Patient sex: F
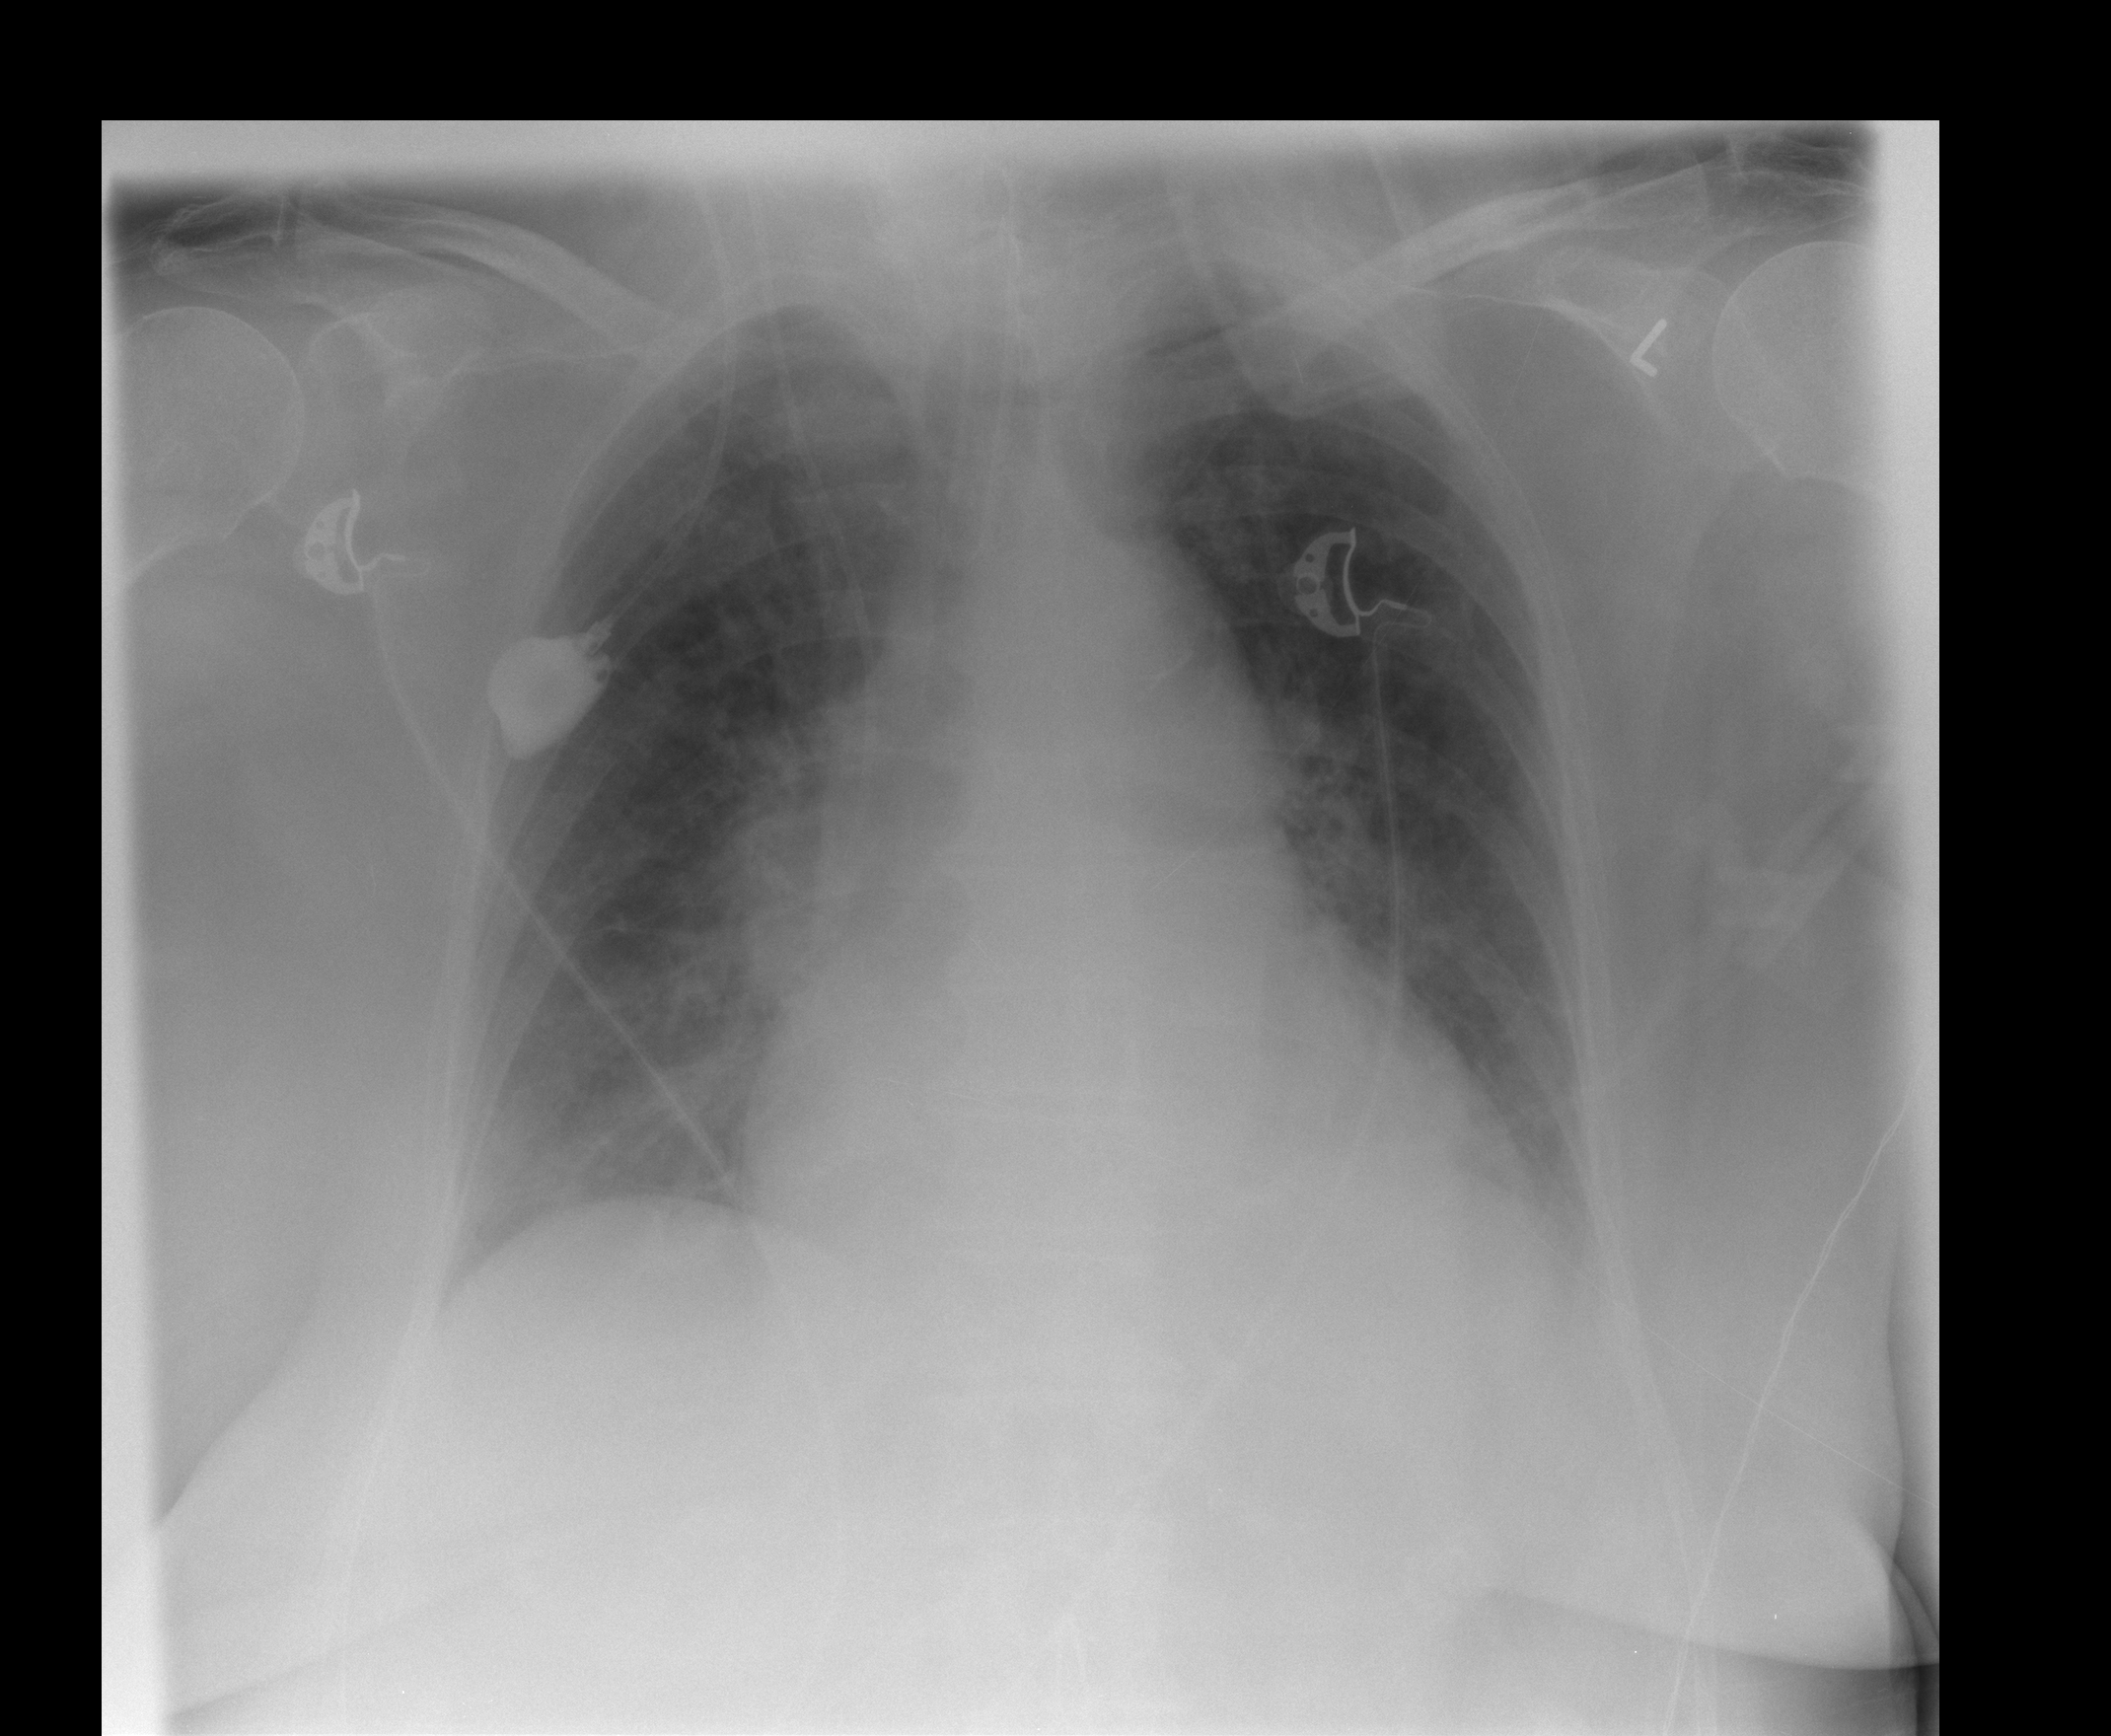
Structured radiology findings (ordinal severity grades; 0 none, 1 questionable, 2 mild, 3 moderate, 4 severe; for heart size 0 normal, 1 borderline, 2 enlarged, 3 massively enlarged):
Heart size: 0
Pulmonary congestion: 2
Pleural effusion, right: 0
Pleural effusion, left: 2
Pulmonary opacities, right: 0
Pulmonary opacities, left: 0
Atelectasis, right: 1
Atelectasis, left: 2